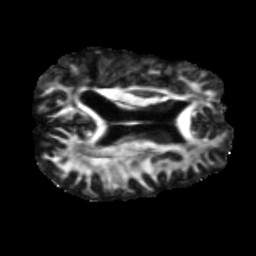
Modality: FA
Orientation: axial
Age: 42
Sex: male
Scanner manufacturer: siemens
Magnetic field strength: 3 T
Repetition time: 5.47 s
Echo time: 0.0854 s